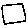
Label: square